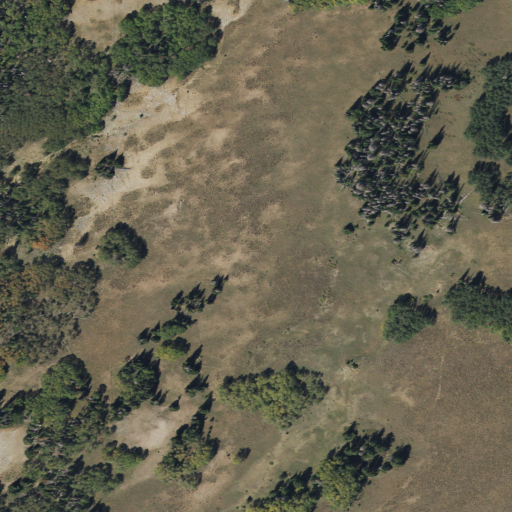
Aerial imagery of slope(s) in Utah named The West Slope containing shrub, evergreen forest, and deciduous forest